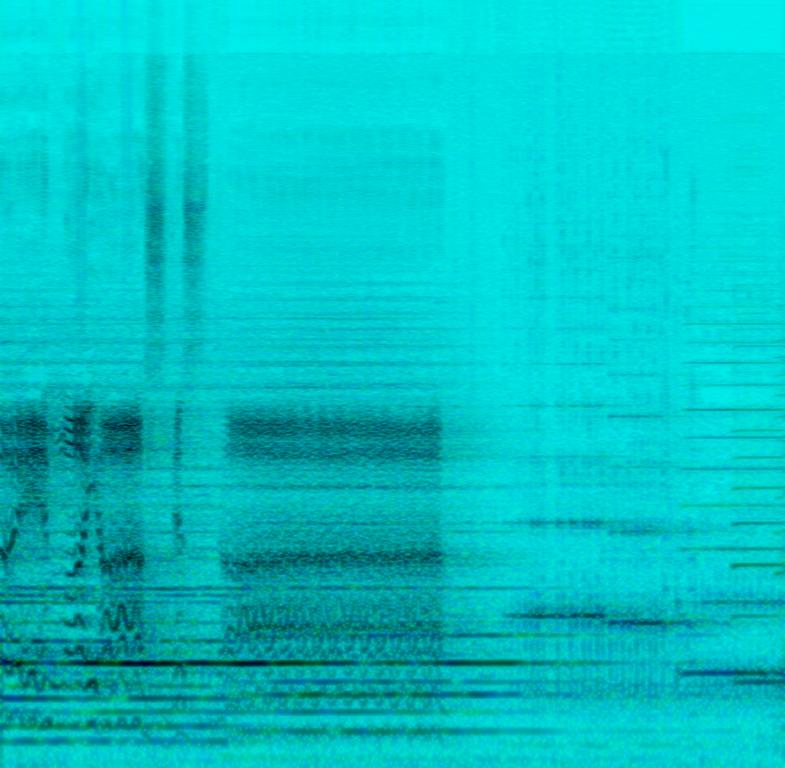
The low quality recording features a classical song that consists of an arpeggiated strings melody and mellow woodwind melody playing in the background. It sounds emotional and passionate.